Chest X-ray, AP view. Patient: 58 years old, sex F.
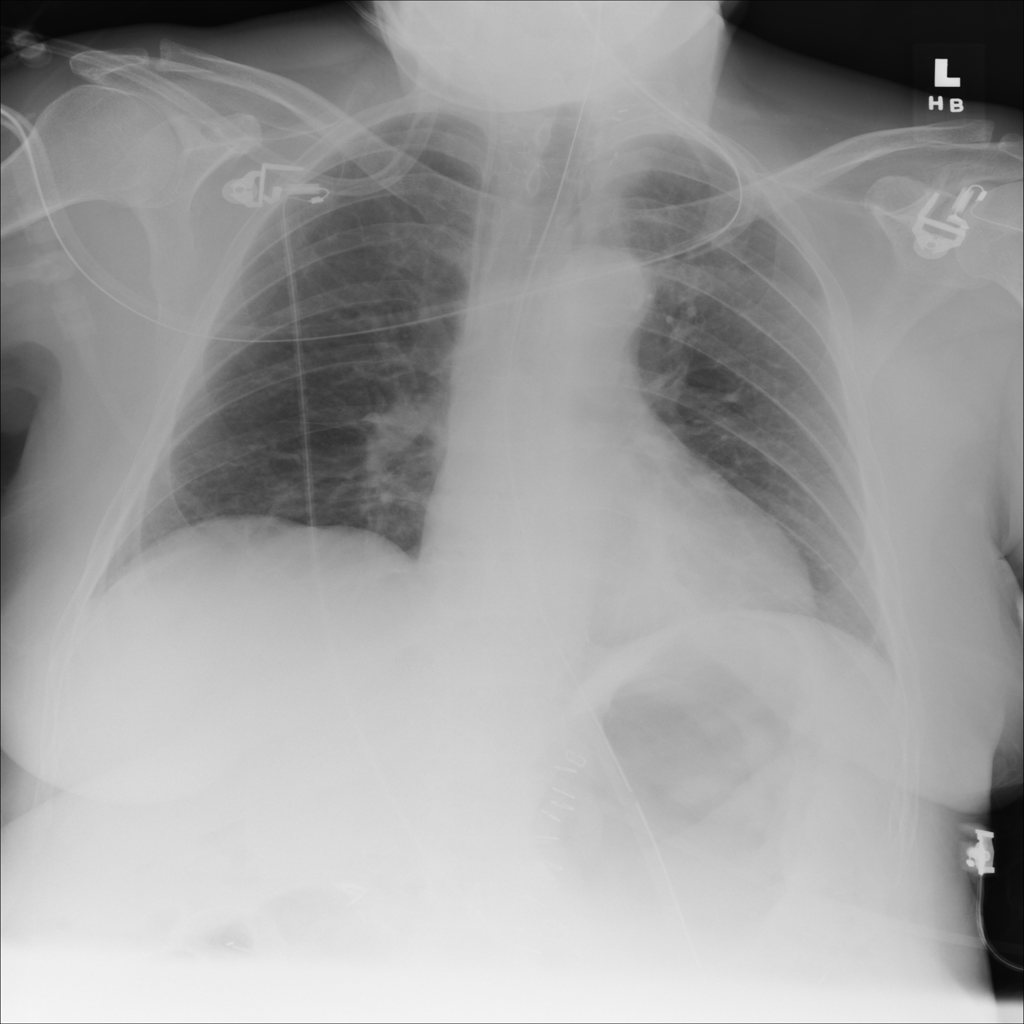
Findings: No Finding